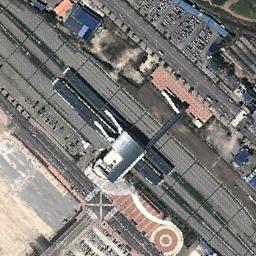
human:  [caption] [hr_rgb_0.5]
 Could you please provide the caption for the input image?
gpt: The railway station is next to some buildings .

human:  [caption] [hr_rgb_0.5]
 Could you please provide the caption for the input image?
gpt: There is a fully equipped railway station in the city .

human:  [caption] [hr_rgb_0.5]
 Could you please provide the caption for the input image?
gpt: The railway station with some railways is surrounded by some buildings and some trains are on the railways .

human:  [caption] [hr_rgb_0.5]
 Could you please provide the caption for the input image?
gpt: There are many buildings of different shapes beside the railway station .

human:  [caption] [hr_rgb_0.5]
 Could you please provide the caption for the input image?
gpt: There are some buildings and a parking lot beside the black railway station .